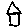
Label: house